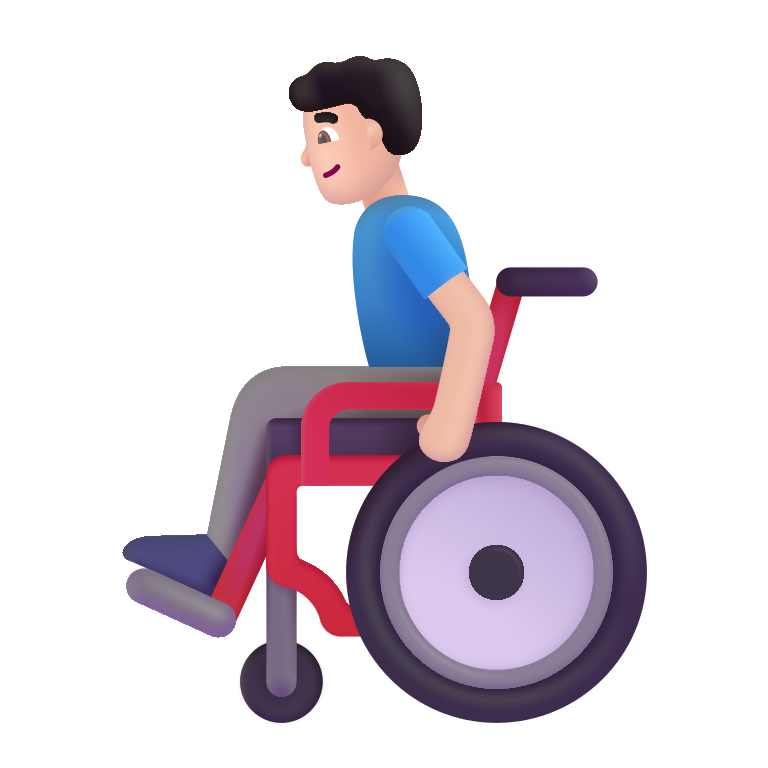
man in manual wheelchair color light